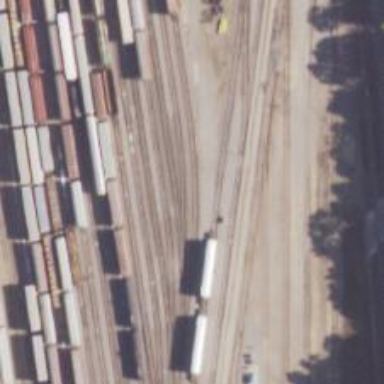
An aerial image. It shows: Railway yard.